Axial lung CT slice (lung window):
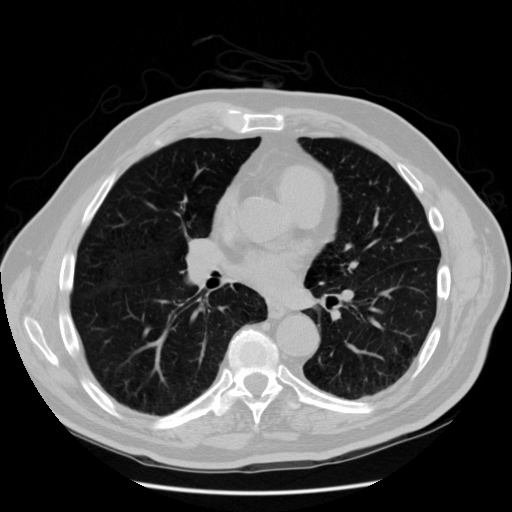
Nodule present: no